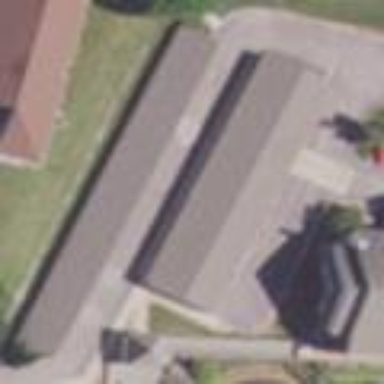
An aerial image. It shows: Garages as the designated land use.